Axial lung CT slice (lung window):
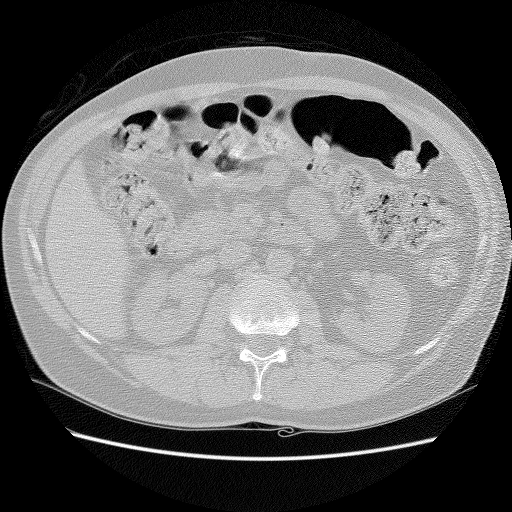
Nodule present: no